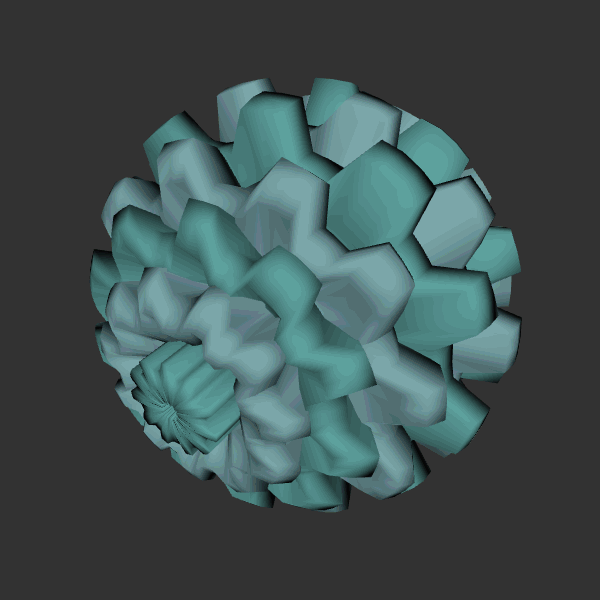
Background: dark